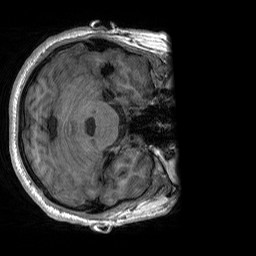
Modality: T1w
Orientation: axial
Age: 30
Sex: male
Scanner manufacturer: siemens
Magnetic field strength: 3 T
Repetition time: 1.9 s
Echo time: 0.00227 s